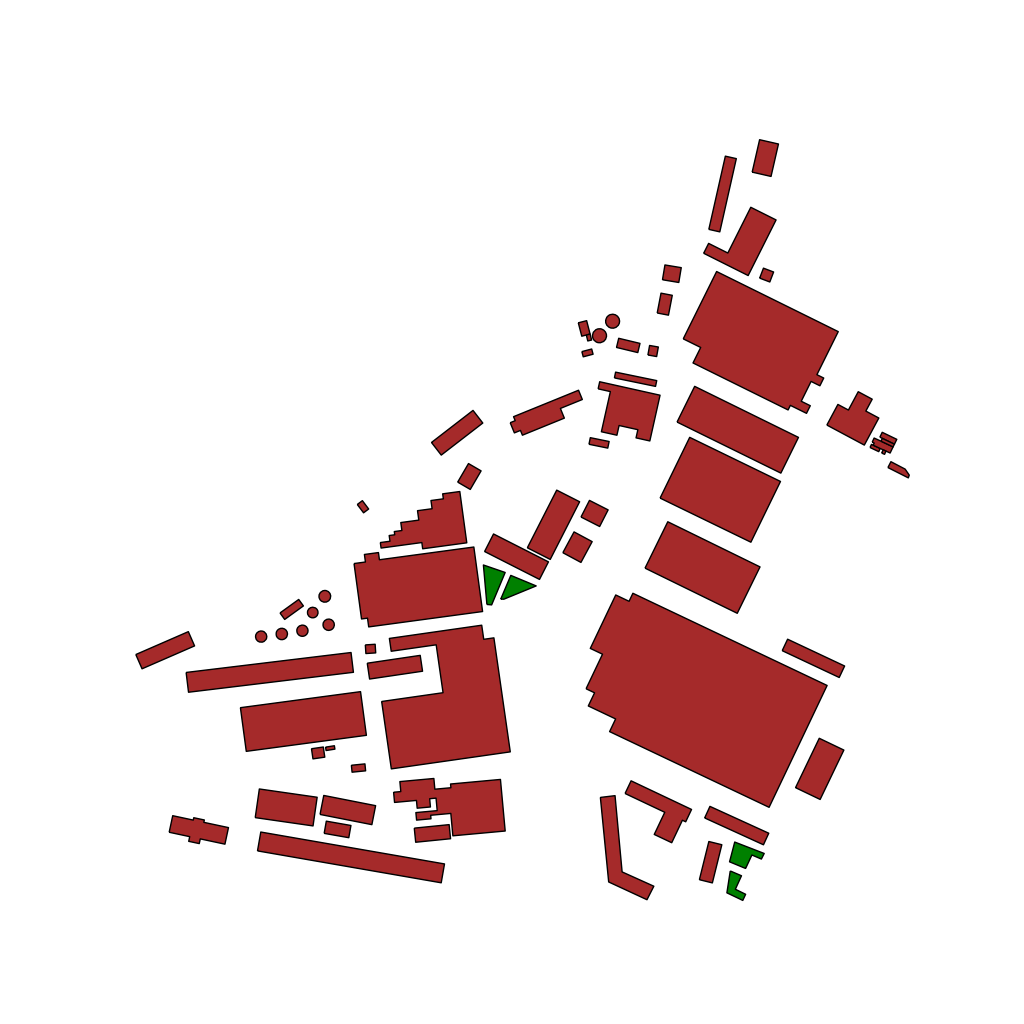
Tags: overhead vector_map, industrial, individual_rise, low_rise, medium_rise, density_1, Facility, Park, 1.0 km²